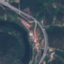
Land use / land cover class: Highway